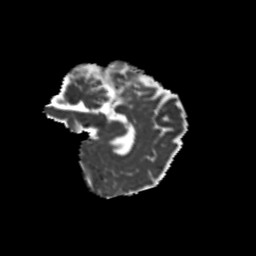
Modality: MD
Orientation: sagittal
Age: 32
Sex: female
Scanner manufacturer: siemens
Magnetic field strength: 3 T
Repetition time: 8.6 s
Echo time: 0.095 s